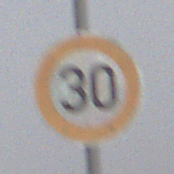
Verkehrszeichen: Geschwindigkeit30
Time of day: MorningAfternoon
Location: Outdoor (Nature)
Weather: PartlyCloudy
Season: NotSpecified
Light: Natural